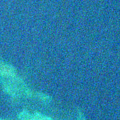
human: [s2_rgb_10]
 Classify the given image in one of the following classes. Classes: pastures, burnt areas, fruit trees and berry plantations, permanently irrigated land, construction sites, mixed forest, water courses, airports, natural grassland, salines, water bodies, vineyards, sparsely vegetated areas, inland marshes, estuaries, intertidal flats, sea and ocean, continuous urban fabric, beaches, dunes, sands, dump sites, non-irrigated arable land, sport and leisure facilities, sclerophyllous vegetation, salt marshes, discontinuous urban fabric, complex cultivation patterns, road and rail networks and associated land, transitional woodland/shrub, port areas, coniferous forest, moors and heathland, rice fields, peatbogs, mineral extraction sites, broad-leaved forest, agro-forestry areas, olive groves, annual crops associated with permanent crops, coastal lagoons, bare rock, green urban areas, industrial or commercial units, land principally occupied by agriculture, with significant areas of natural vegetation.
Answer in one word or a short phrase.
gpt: water bodies